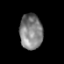
Tissue: prostate
Cell type: T cells
Senescence score: 0.3351
Nuclear area (px): 787
Mean DAPI intensity: 129.217